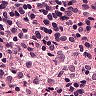
Metastatic tissue present: no